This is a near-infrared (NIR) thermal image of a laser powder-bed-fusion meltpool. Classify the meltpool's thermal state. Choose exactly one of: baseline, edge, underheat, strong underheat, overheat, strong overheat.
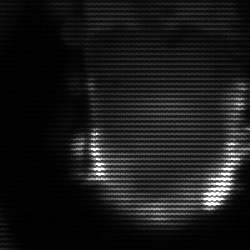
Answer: baseline